Interaction volume radius: 10 \u00c5
Interaction volume height: 40 \u00c5
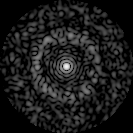
Disorder parameter: 0.8533